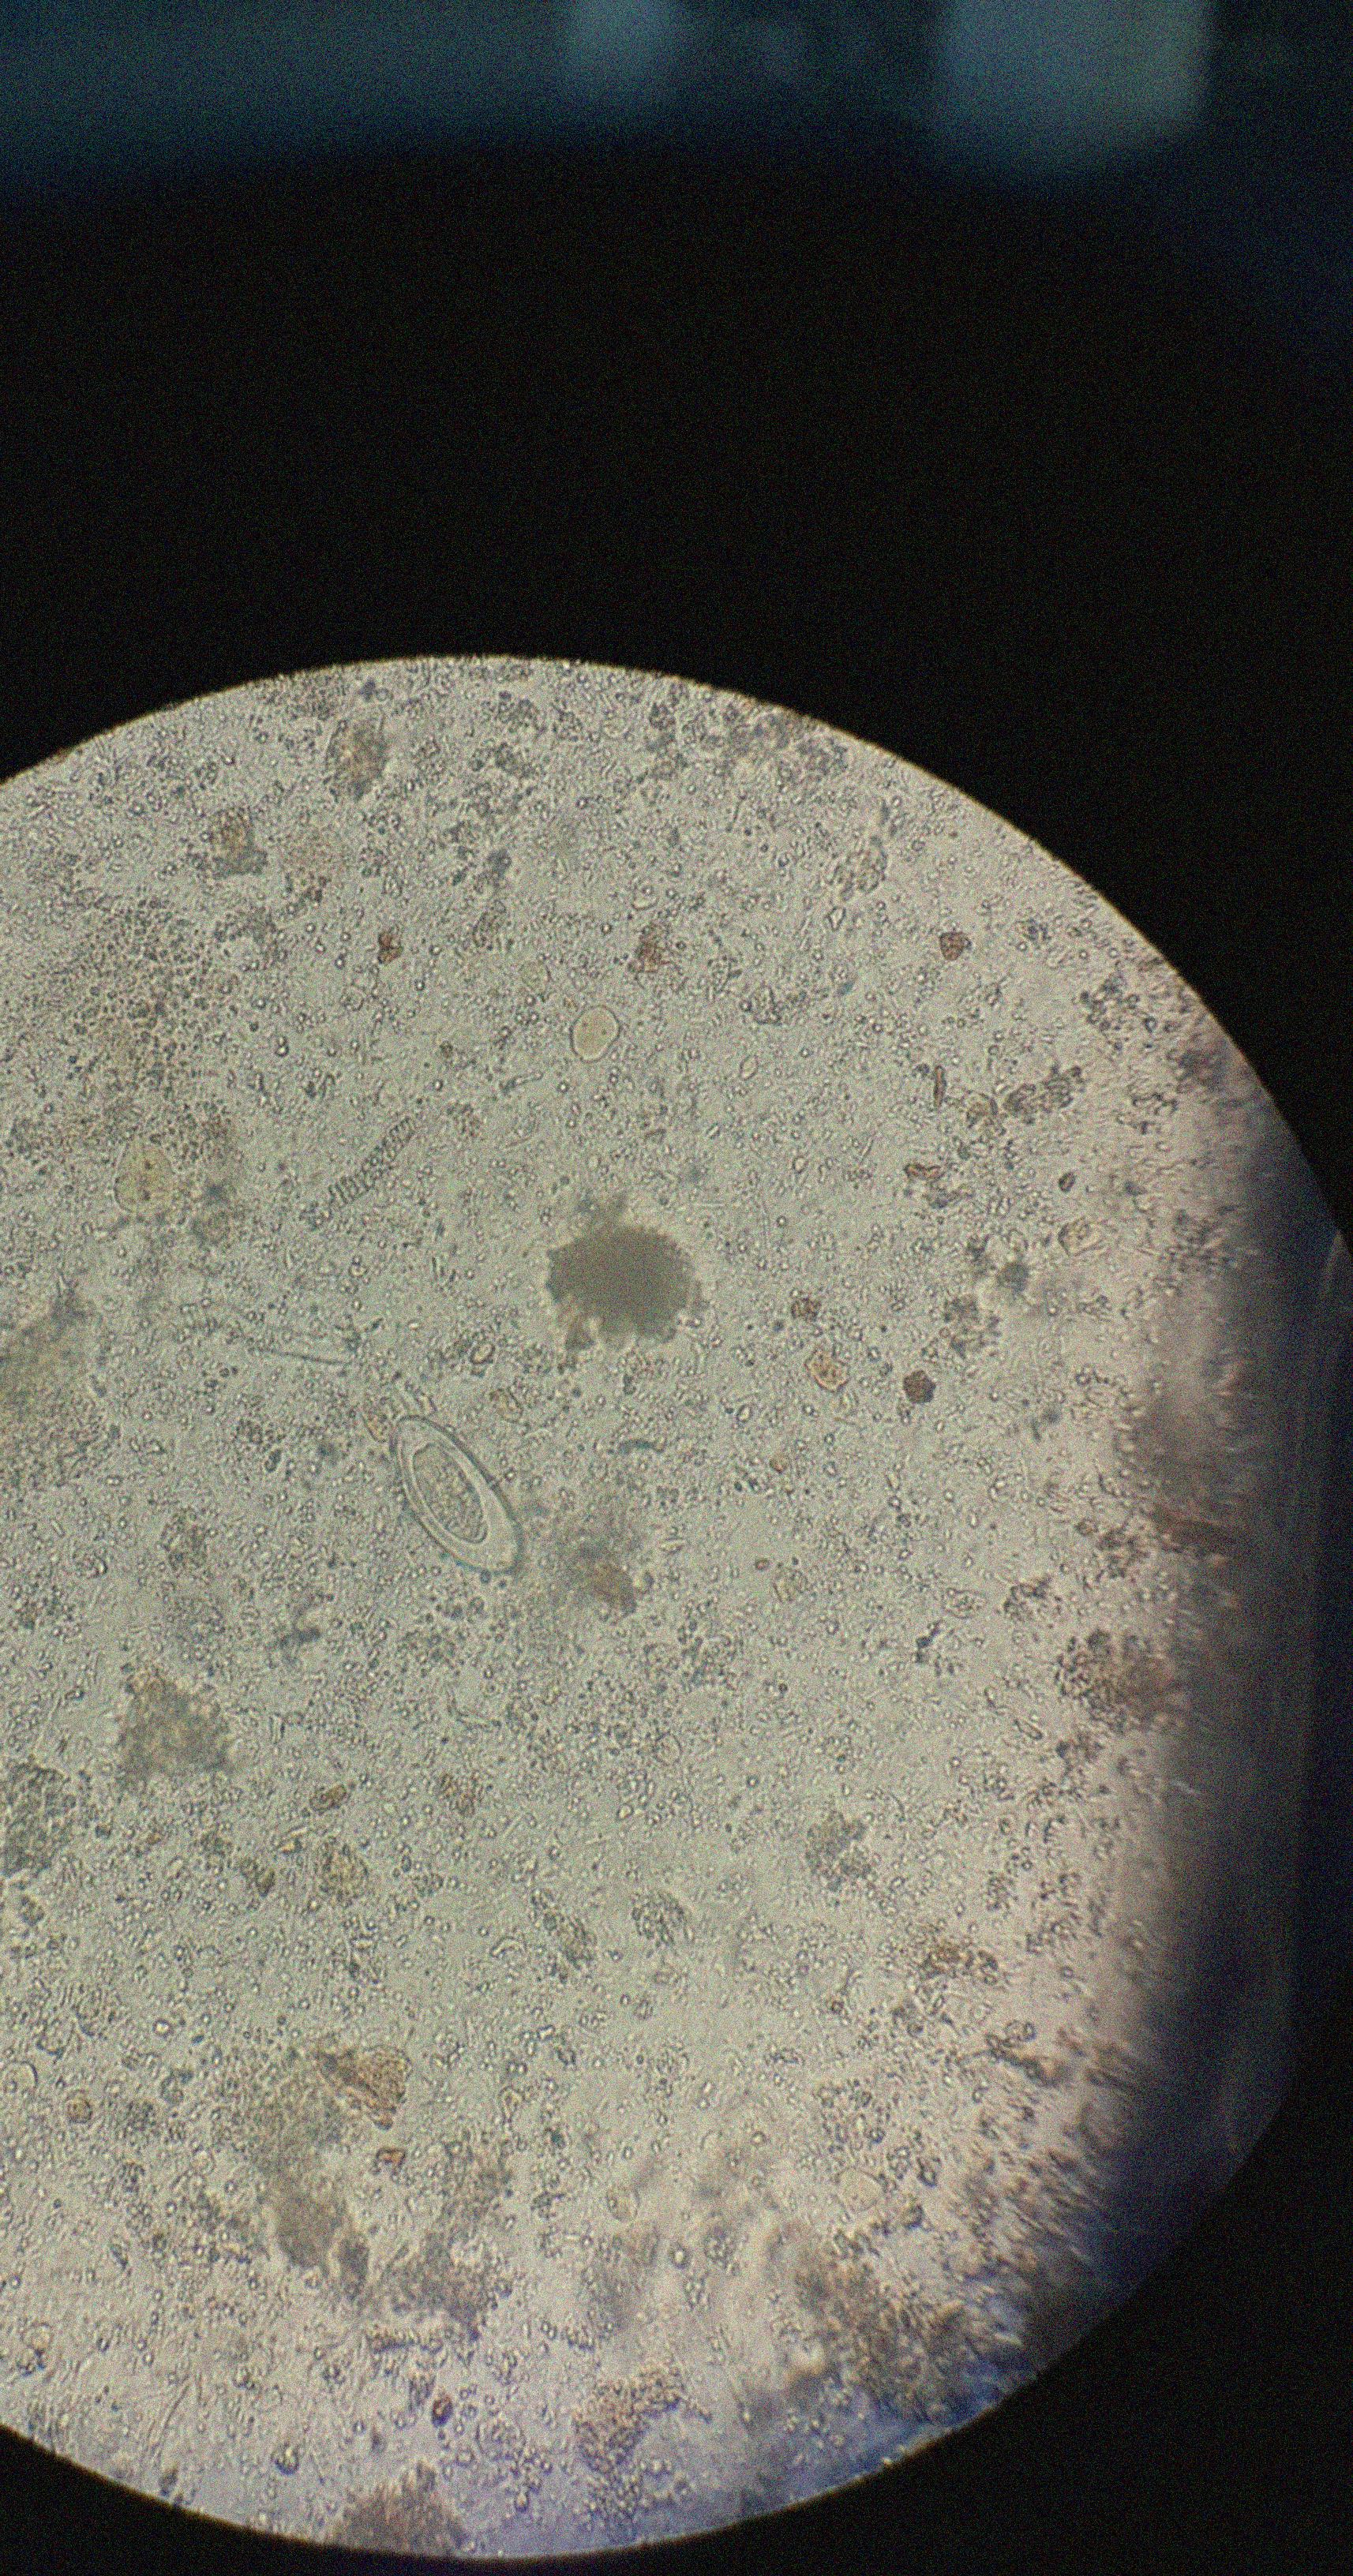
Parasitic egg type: Enterobius vermicularis